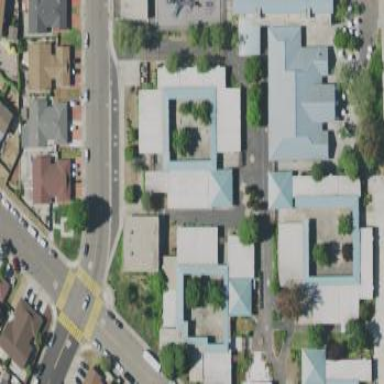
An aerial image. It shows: School building.